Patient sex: M
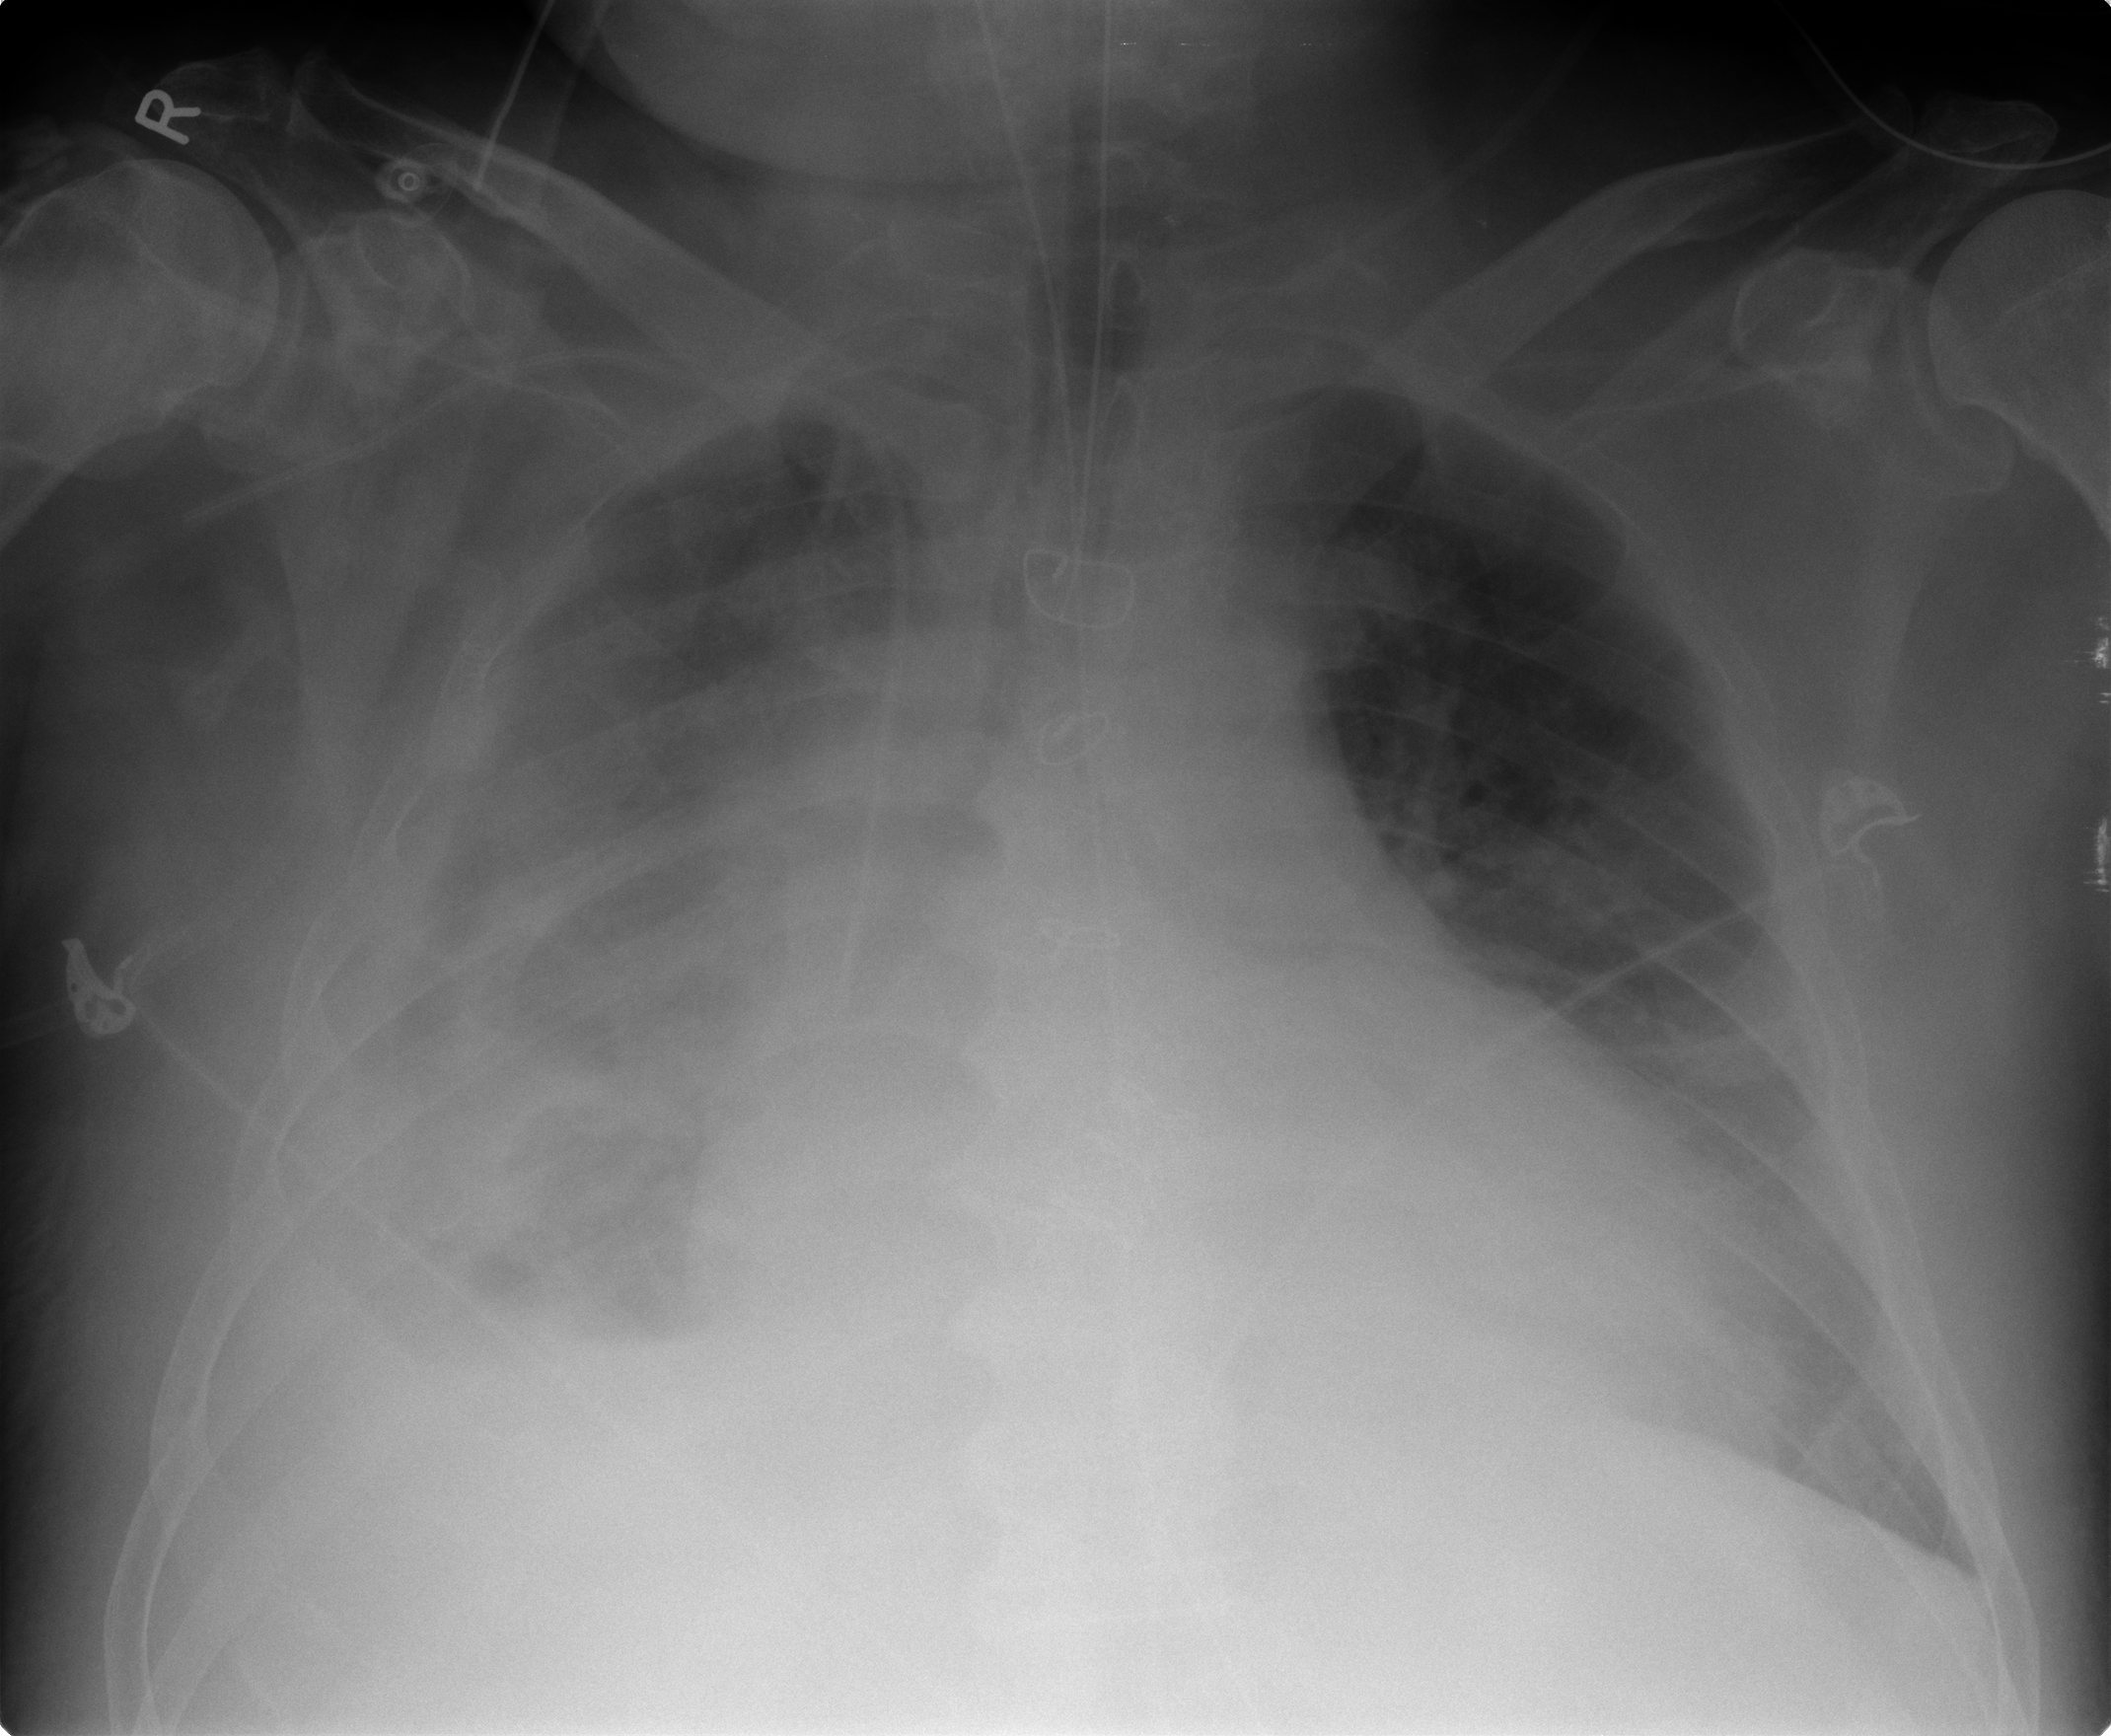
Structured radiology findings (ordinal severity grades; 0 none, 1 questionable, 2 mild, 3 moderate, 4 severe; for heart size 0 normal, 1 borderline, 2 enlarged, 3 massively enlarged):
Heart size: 2
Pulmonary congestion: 2
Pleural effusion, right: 3
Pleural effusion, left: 0
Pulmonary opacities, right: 3
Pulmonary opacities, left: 2
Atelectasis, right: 3
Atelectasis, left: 2